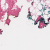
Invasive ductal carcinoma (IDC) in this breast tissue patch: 0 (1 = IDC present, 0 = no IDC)